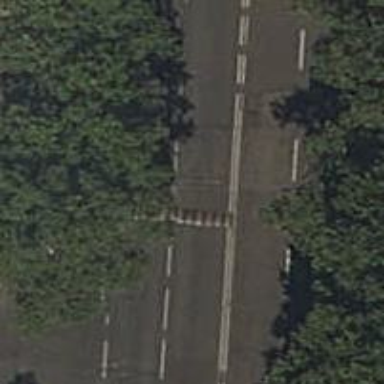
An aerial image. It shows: Traffic calming hump on the road.